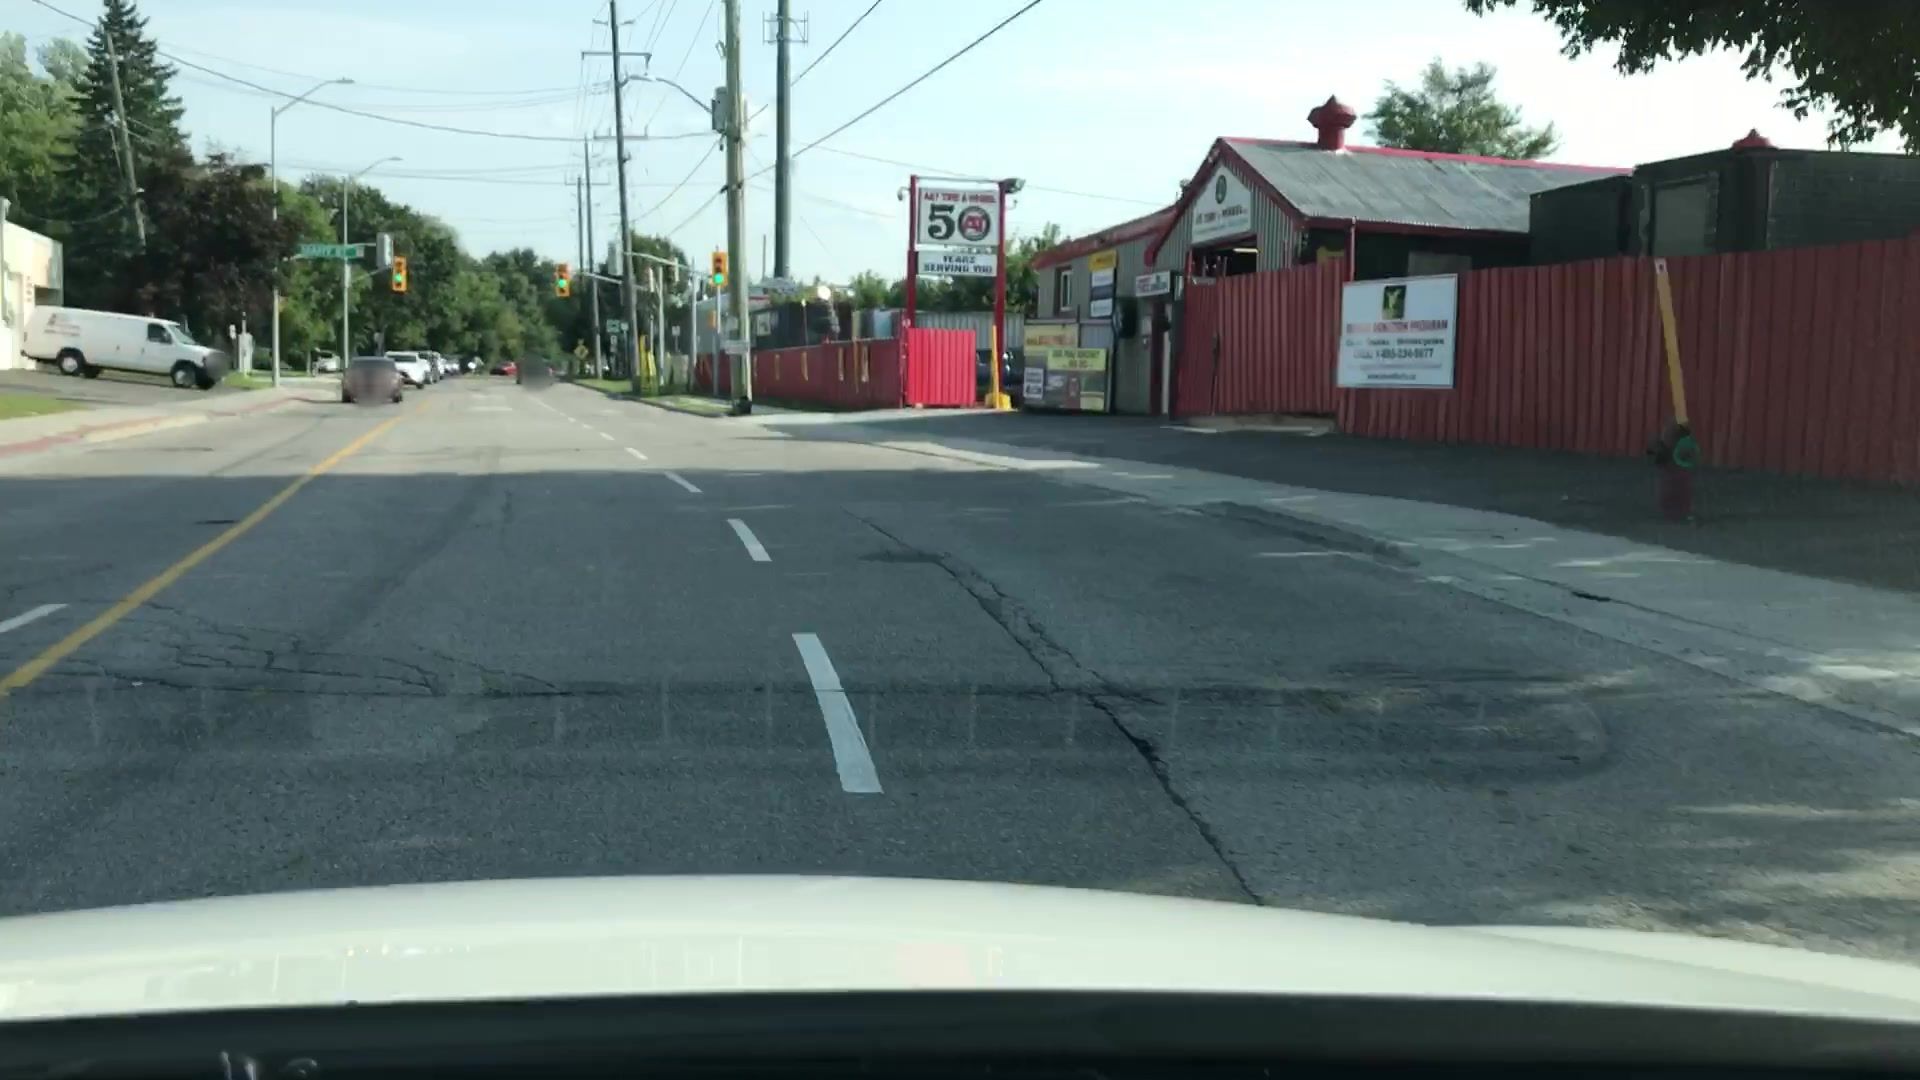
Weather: clear
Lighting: day
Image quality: good
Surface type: driving surface
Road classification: footway
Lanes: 2, 3
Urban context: urban centre
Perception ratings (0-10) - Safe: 3.19, Lively: 2.54, Beautiful: 0.97, Boring: 4.27, Depressing: 4.82, Wealthy: 1.19